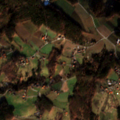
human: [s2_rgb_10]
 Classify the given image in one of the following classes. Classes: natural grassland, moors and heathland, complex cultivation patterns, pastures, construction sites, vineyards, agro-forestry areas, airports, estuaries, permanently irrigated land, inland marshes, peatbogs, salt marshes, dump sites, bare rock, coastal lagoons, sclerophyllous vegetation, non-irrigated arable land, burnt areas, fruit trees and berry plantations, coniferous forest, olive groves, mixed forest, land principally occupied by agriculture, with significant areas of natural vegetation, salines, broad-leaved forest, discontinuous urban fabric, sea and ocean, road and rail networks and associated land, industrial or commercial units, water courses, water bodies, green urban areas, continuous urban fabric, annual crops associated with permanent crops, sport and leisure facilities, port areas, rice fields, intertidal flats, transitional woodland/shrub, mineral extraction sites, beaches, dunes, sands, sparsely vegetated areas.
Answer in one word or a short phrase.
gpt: non-irrigated arable land, pastures, complex cultivation patterns, land principally occupied by agriculture, with significant areas of natural vegetation, mixed forest